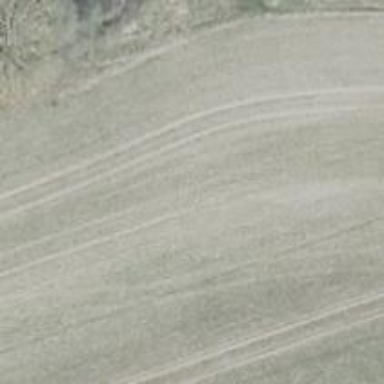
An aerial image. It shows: Track with very rough surface.